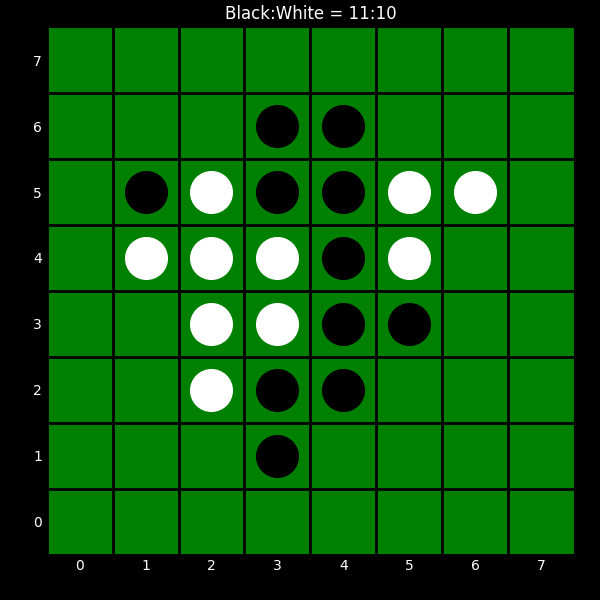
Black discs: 11
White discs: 10